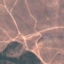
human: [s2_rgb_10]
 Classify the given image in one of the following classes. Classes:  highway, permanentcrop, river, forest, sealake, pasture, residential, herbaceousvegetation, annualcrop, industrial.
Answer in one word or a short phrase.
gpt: HerbaceousVegetation